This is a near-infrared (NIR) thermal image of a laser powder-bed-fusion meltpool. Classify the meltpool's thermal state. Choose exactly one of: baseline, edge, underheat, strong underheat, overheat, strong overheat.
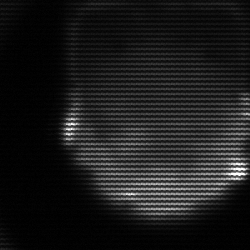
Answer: edge